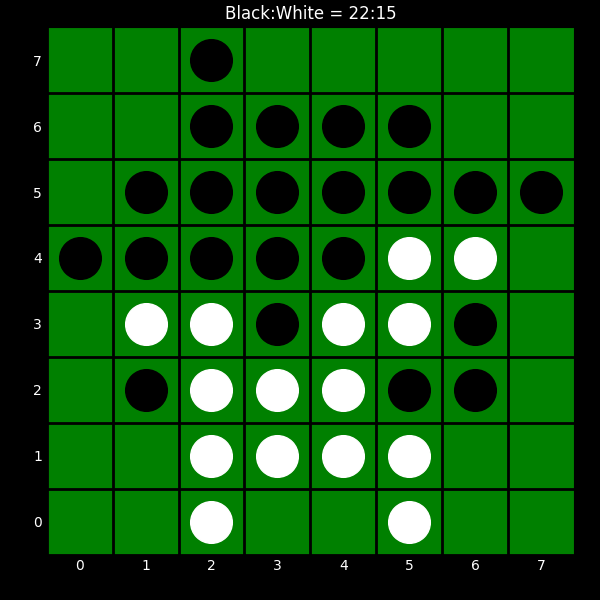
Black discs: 22
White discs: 15